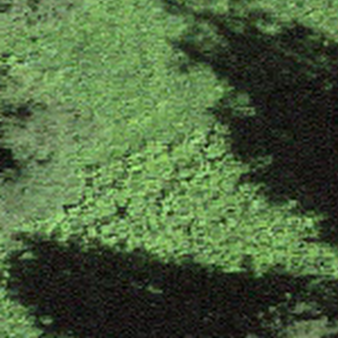
Label: other